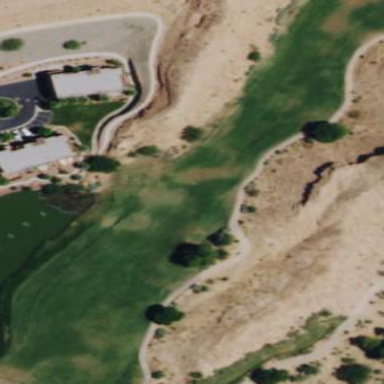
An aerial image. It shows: Grassy golf fairway.